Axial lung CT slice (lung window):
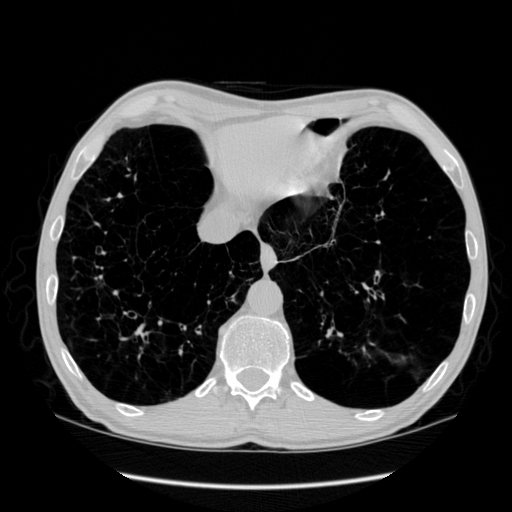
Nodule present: no